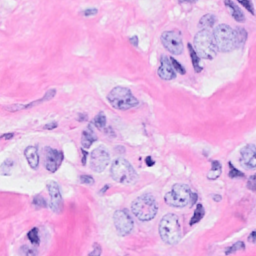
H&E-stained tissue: Breast